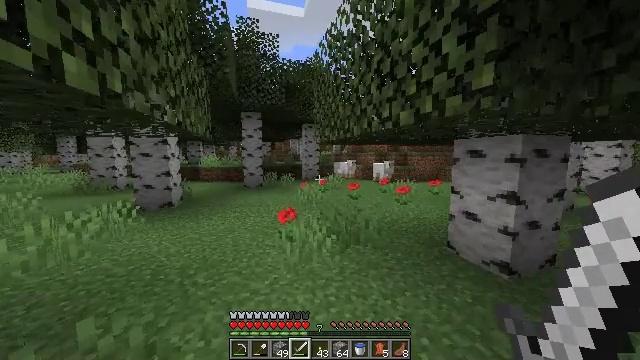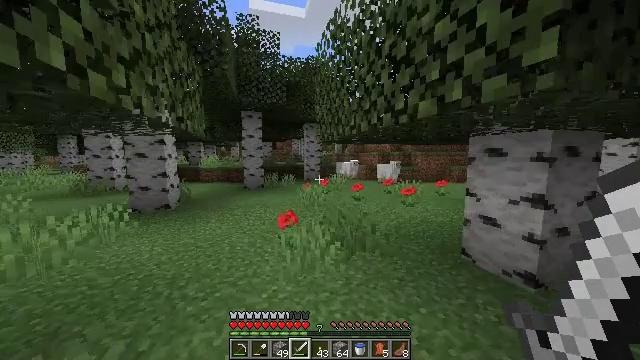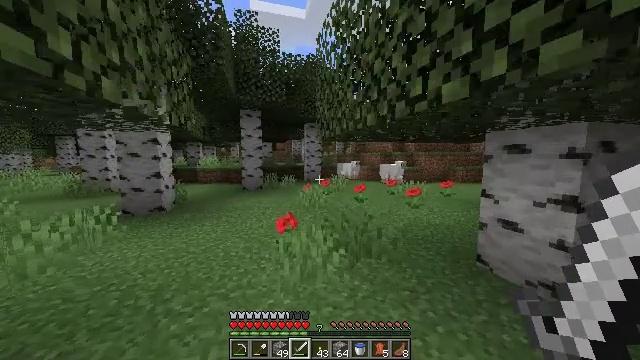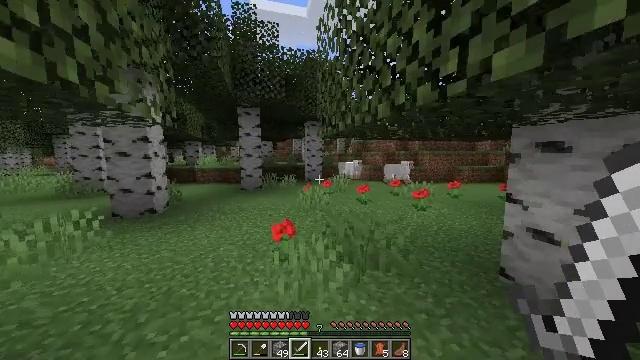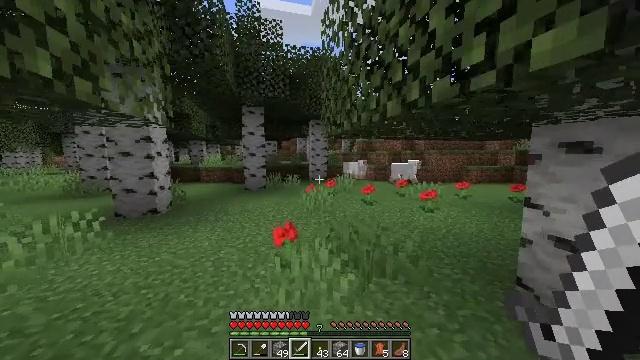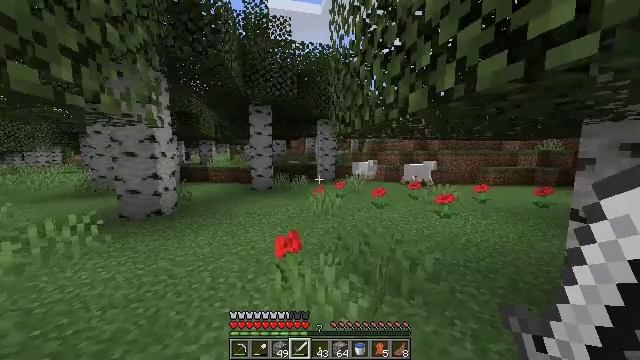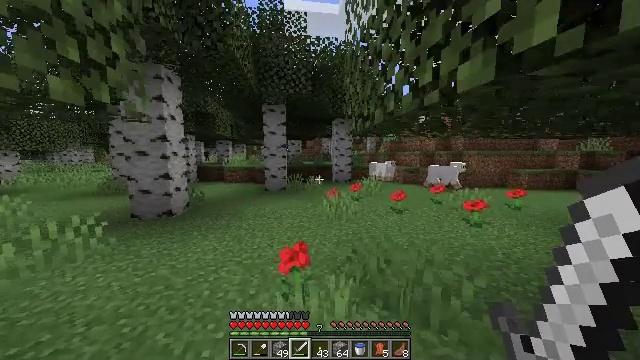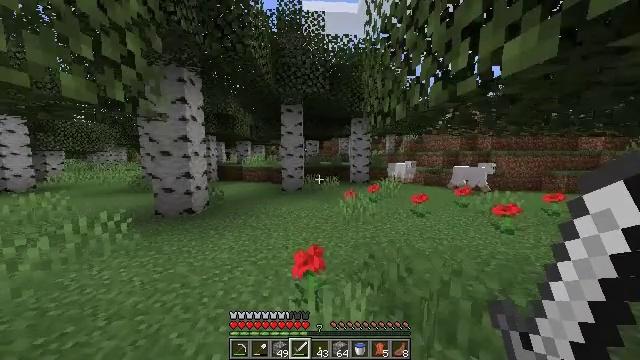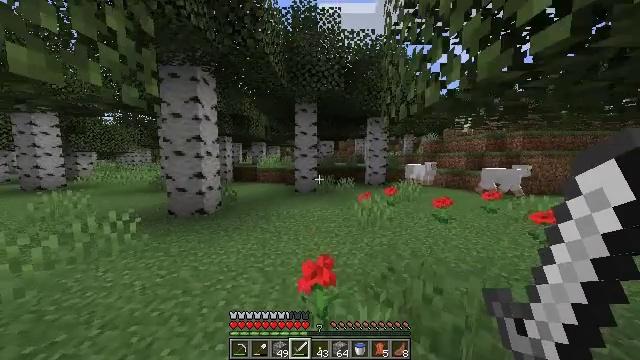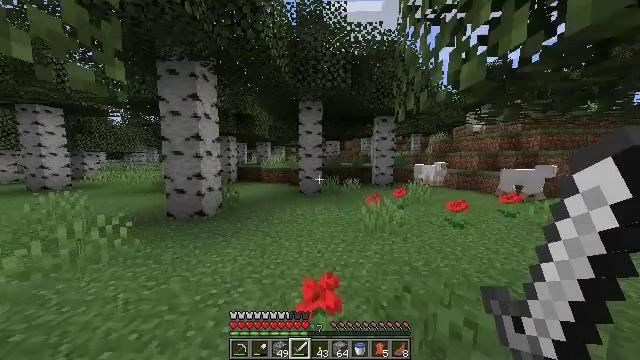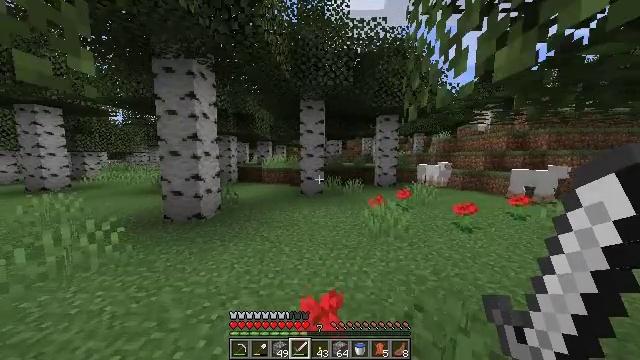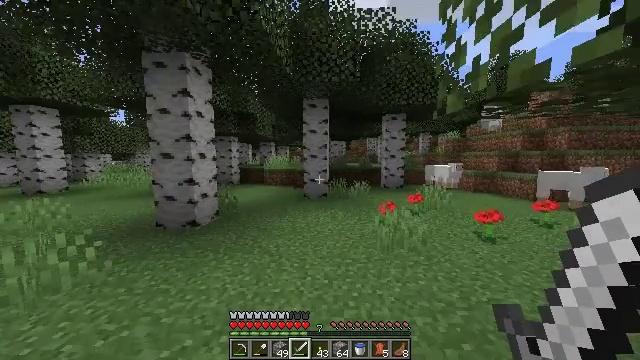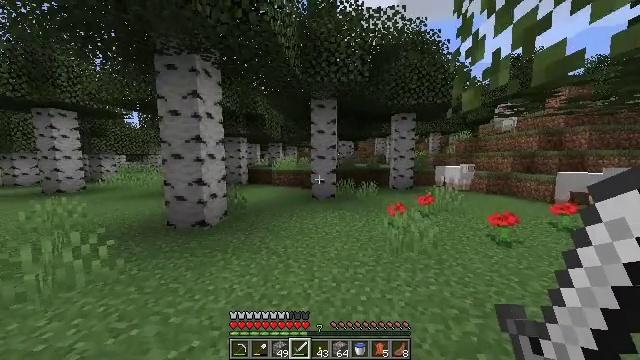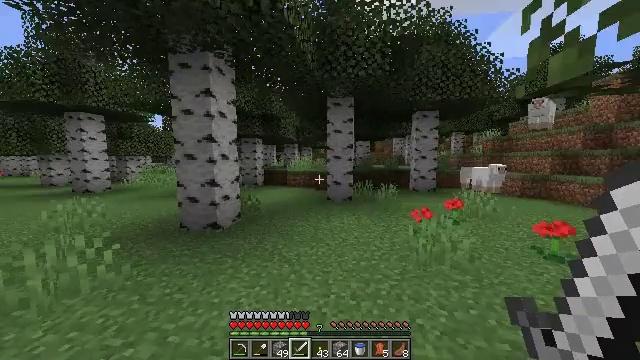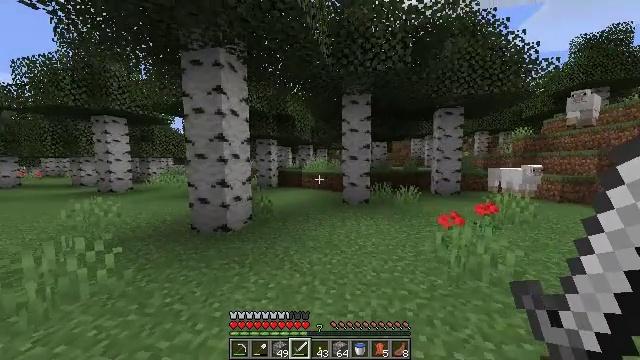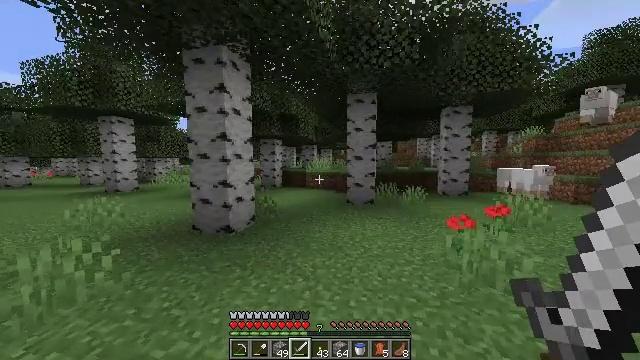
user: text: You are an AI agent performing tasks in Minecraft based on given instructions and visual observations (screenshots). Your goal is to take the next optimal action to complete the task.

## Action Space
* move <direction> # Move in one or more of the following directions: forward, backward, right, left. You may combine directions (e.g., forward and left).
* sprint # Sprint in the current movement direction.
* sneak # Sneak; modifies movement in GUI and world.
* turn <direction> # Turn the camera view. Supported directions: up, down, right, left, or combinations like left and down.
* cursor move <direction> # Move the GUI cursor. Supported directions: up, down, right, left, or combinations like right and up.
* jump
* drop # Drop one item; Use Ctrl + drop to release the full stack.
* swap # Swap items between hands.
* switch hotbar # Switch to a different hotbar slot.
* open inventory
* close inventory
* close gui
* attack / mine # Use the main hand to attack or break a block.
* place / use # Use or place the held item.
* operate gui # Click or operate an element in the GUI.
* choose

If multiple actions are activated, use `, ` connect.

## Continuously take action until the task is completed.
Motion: motion action
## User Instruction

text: Collect sugar cane near water sources.
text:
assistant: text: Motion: move forward, sprint
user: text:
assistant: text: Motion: move forward, sprint
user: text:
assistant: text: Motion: move forward, sprint
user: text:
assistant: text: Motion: move forward, sprint, turn left
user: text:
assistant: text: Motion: move forward, sprint, turn left
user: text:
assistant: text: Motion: move forward, sprint, turn left
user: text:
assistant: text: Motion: move forward, sprint, turn left
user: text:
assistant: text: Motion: move forward, sprint, turn left
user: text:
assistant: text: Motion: move forward, sprint, turn left
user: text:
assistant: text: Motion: move forward, sprint
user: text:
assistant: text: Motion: move forward, sprint
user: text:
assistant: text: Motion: move forward, sprint, turn left
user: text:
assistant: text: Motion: move forward, sprint, turn left
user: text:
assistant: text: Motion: move forward, sprint, turn left
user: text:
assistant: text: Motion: move forward, sprint, turn left
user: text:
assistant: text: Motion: move forward, sprint
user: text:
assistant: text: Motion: move forward, sprint
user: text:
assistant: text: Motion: move forward, sprint, jump
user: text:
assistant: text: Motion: move forward, sprint, jump
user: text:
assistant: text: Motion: move forward, sprint, jump
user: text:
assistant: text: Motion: move forward, sprint, turn left, jump
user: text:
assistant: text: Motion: move forward, sprint, jump
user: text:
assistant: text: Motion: move forward, sprint, jump
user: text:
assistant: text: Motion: move forward, sprint, jump
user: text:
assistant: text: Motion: move forward, sprint, turn left, jump
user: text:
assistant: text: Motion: move forward, sprint, turn left, jump
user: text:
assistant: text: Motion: move forward, sprint, turn left, jump
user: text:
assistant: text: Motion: move forward, sprint, turn left, jump
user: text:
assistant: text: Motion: move forward, sprint, turn left, jump
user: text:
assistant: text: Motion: move forward, sprint, turn left, jump